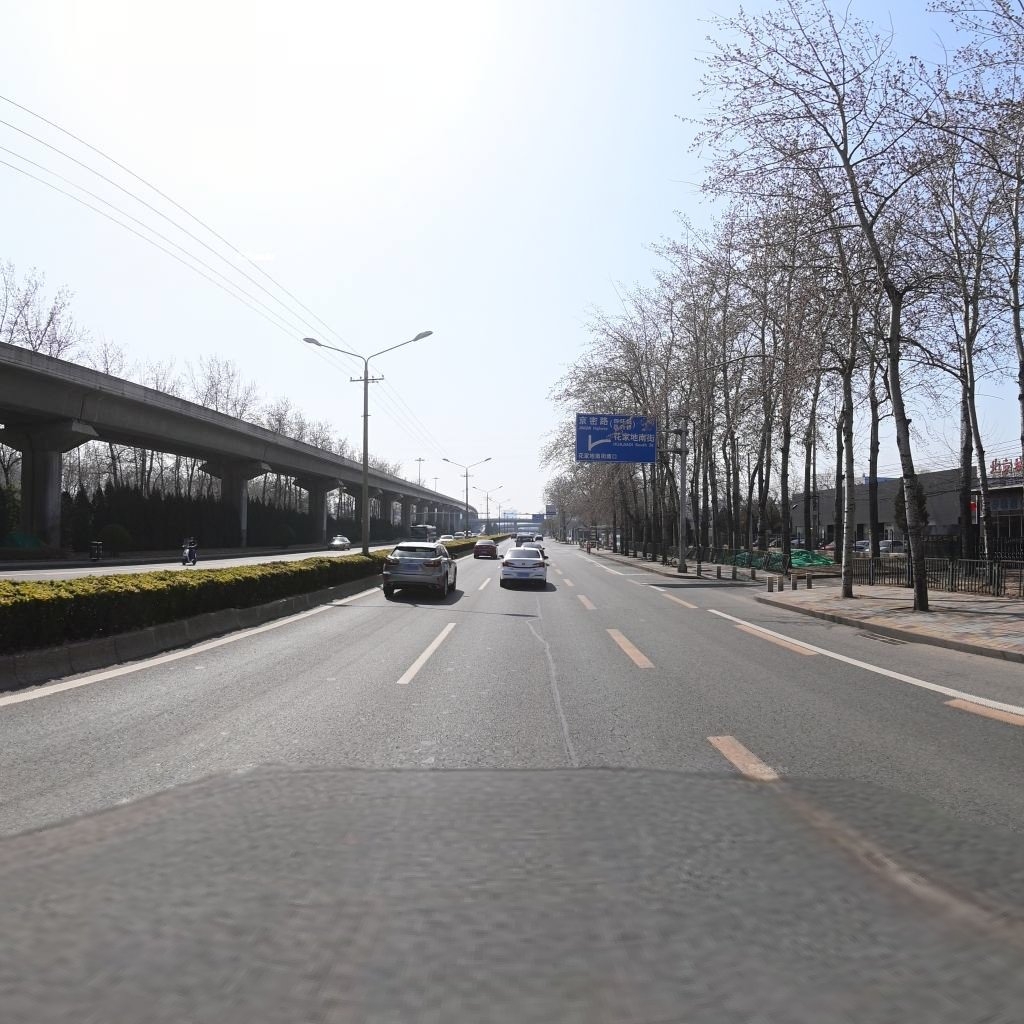
Region: Chaoyang
Road damage annotations: longitudinal patch